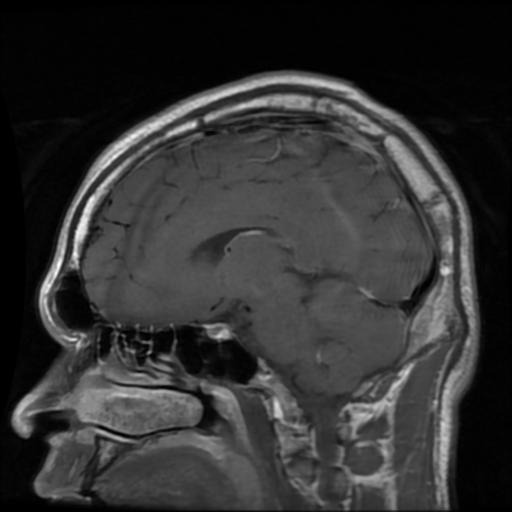
Label: pituitary